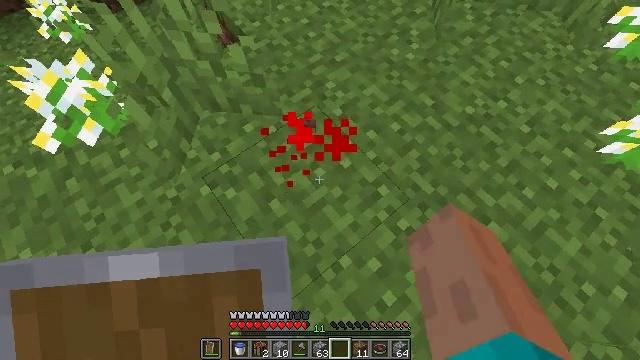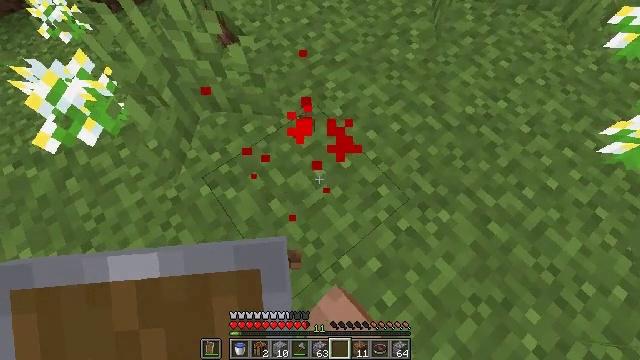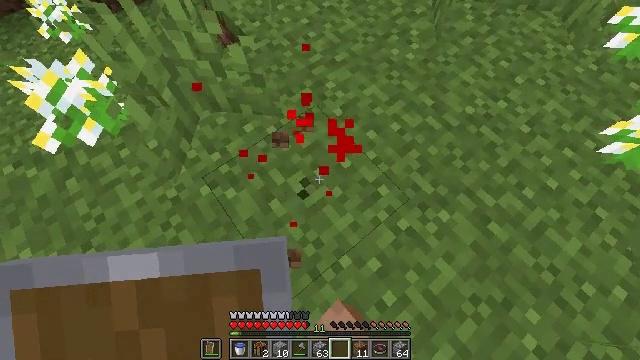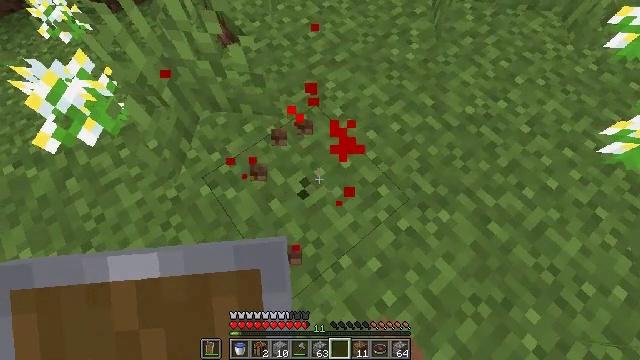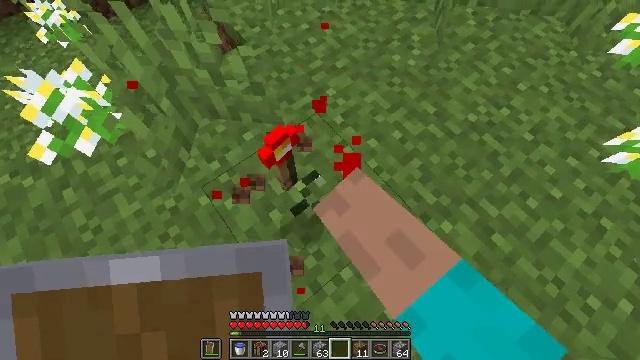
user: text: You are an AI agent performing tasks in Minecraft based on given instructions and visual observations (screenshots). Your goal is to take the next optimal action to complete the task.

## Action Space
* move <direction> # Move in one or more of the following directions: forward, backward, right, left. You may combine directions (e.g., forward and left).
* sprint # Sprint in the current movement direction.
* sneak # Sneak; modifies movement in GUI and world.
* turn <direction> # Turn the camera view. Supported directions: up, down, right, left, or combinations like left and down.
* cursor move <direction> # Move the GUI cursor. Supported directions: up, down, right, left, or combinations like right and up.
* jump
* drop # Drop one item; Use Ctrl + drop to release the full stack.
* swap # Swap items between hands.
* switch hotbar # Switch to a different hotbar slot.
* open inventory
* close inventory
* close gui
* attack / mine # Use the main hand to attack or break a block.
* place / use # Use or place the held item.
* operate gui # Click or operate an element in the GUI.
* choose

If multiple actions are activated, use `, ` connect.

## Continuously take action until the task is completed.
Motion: motion action
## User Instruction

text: Attack the redstone torch to break it.
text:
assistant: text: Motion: attack / mine
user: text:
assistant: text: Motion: attack / mine
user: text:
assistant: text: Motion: attack / mine
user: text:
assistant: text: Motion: move forward, attack / mine
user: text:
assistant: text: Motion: attack / mine